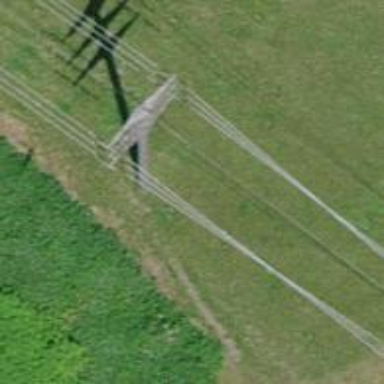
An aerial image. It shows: Power pole.